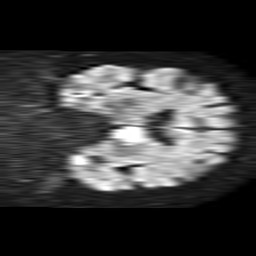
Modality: TRACE
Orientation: coronal
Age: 80
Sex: male
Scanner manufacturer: philips
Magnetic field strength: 1.5 T
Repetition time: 4.6 s
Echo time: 0.08517 s